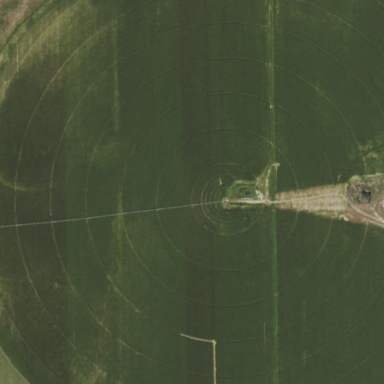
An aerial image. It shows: Farmland with pivot irrigation system.